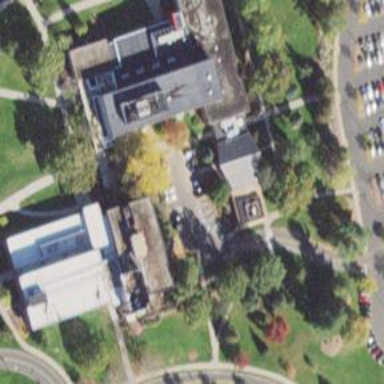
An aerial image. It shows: University building.